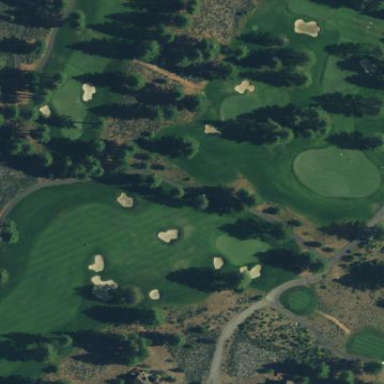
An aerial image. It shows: Area of rough grass used for golf.